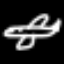
Label: airplane